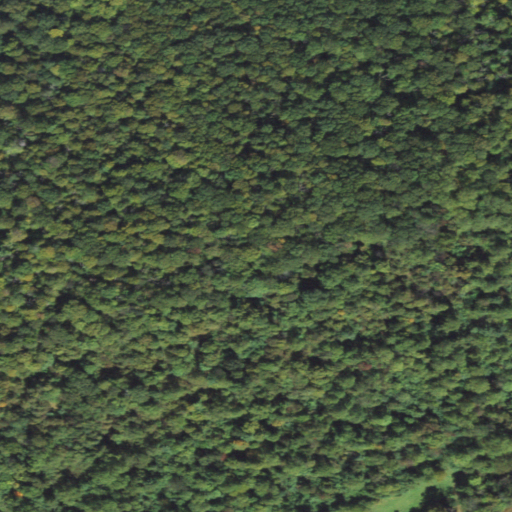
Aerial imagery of ridge(s) in Pennsylvania named Shochary Ridge containing only deciduous forest